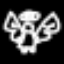
Label: angel